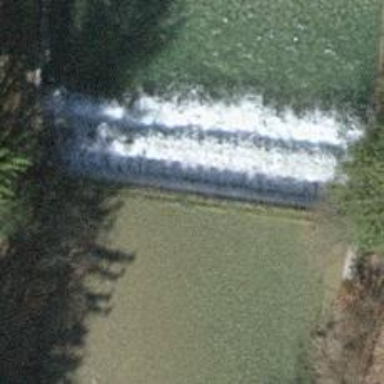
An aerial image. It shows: Weir along the waterway.